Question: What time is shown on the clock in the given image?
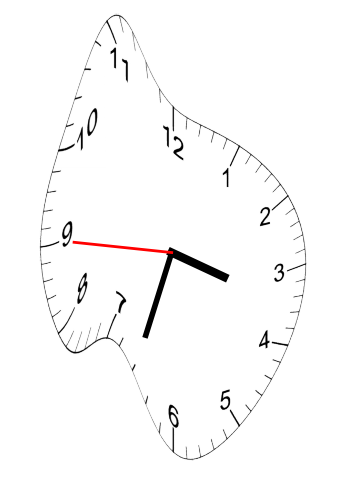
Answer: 03:32:45